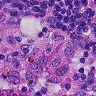
Metastatic tissue present: no